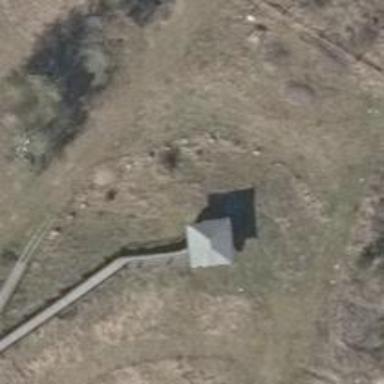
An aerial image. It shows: Shelter.